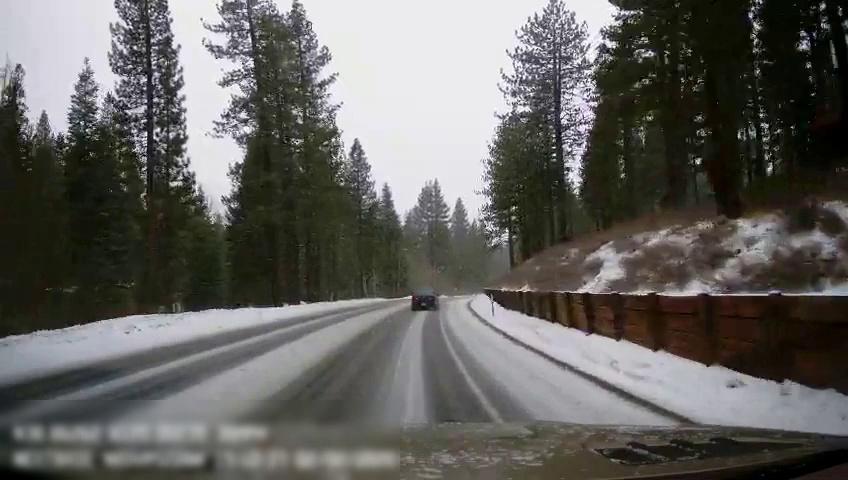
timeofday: Day
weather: Snowy
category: Drivable Space
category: Vehicles | Car